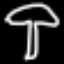
Label: mushroom